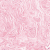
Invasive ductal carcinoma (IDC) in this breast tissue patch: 0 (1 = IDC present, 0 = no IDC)